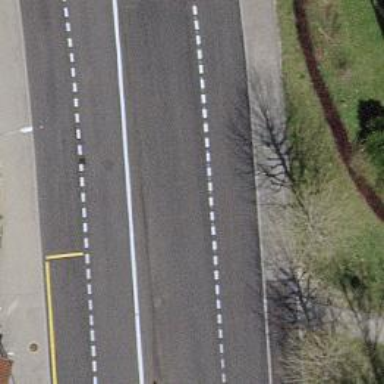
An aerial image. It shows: Bus stop with shelter for public transportation.